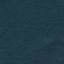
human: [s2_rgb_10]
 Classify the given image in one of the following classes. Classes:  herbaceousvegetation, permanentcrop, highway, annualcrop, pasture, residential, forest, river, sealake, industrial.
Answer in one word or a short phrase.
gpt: Forest